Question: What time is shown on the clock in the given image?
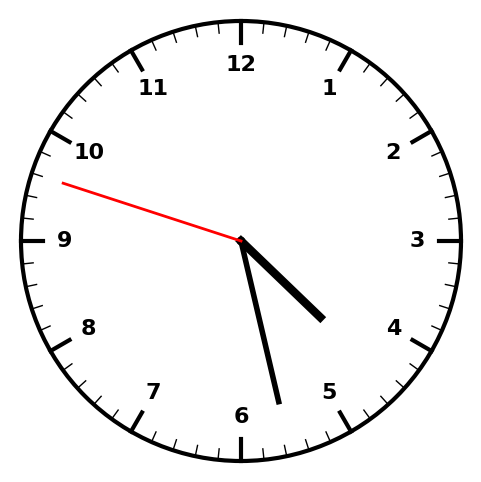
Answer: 04:27:48